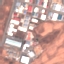
Land use / land cover: Industrial